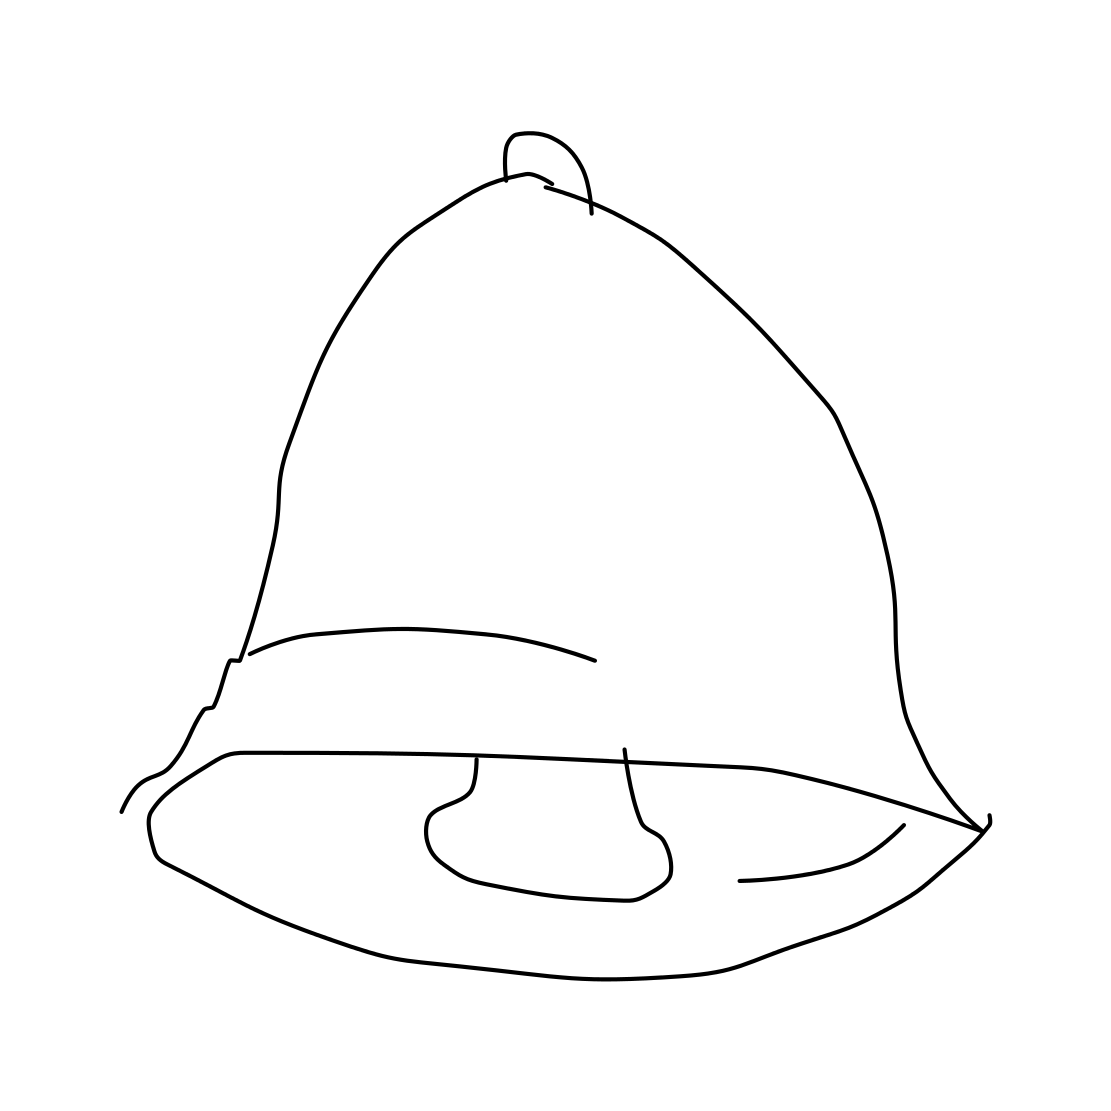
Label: bell